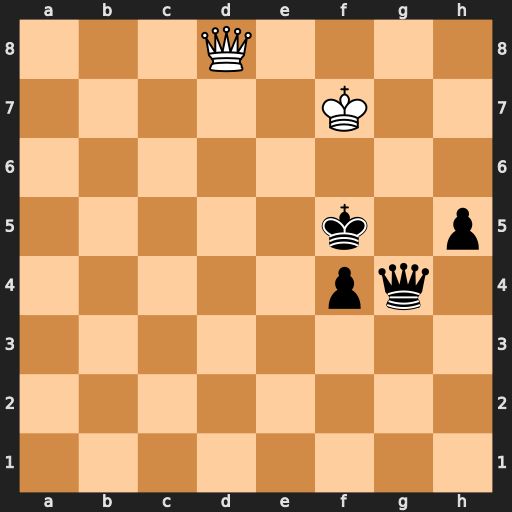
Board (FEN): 3Q4/5K2/8/5k1p/5pq1/8/8/8
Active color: w
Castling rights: -
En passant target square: -
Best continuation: Qd5#